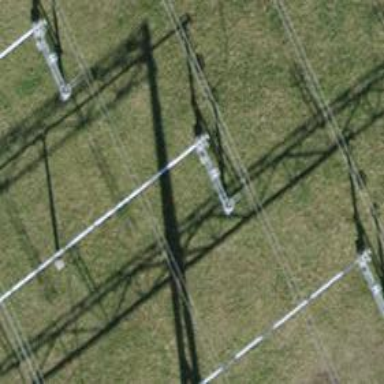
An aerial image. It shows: Switch for power supply.